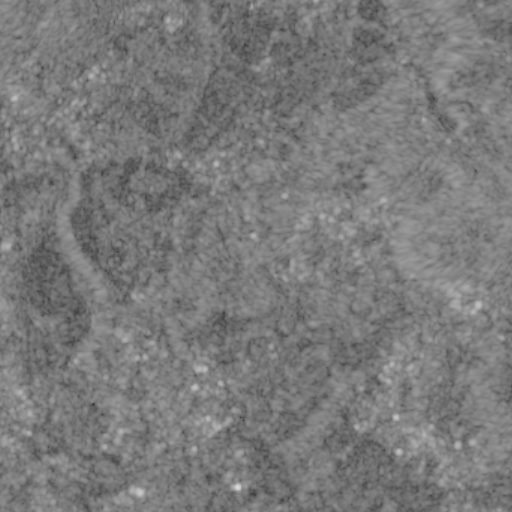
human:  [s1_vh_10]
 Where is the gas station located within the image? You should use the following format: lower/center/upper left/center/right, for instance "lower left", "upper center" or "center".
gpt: The gas station is located in the upper right of the image.
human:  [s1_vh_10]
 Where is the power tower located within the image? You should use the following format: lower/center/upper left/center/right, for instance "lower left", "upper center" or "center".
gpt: The power tower is located in the lower of the image.
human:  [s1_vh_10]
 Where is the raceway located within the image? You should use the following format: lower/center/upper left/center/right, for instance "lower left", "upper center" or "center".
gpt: The raceway is located in the lower left of the image.
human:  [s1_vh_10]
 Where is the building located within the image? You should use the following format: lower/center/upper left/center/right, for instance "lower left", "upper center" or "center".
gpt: There is no building in the image.

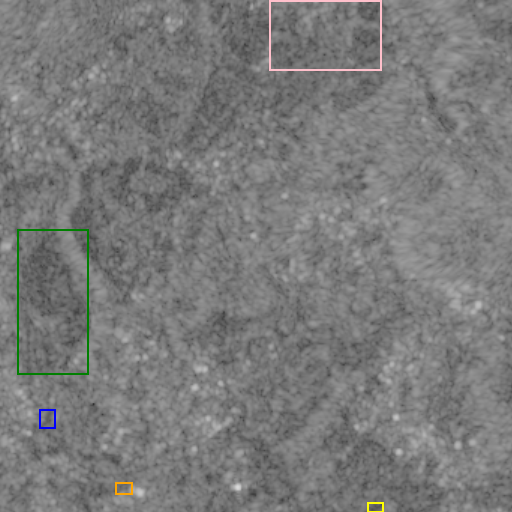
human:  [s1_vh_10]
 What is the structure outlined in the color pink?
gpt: The structure outlined in pink is a crop field.
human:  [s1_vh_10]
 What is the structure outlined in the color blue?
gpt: The structure outlined in blue is a park.
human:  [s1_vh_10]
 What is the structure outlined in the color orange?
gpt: The structure outlined in orange is a parking lot.
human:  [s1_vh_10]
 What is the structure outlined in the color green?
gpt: The structure outlined in green is a quarry.
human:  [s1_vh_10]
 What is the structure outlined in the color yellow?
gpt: The structure outlined in yellow is a track.
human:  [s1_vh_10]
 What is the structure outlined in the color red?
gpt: There is no red outline.